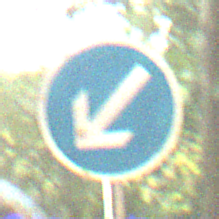
Verkehrszeichen: VorgeschriebeneVorbeifahrtLinks
Umgebung: Outdoor, Suburban
Tageszeit: SunriseSunset
Wetter: Clear
Licht: Natural
Jahreszeit: NotSpecified
Kontrast: HighContrast